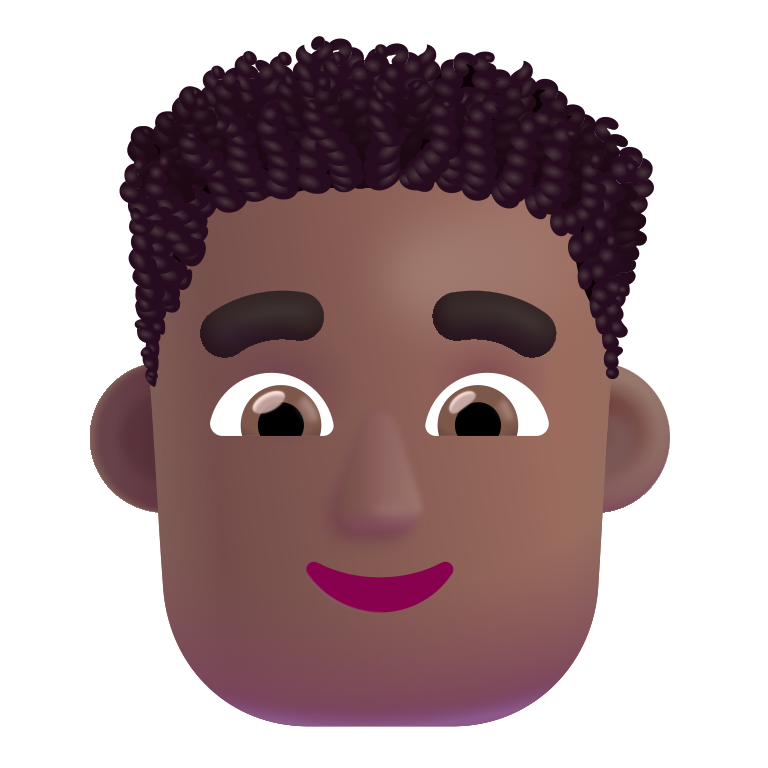
man curly hair color  dark